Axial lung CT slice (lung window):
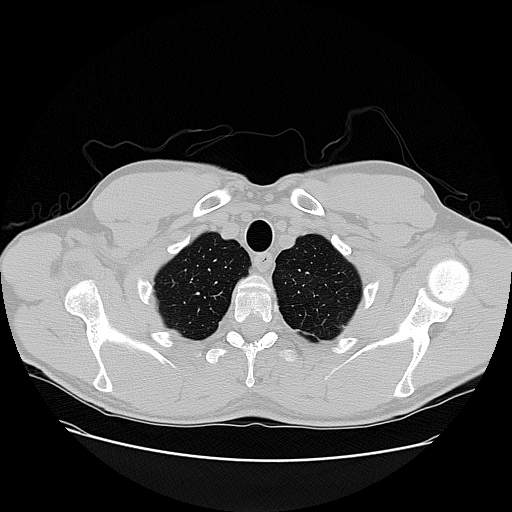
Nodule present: no